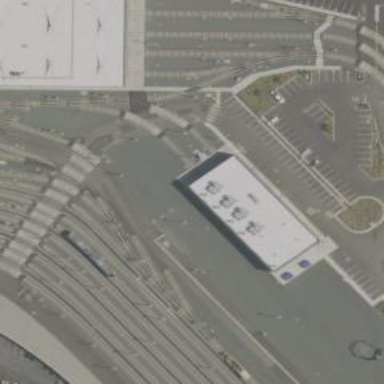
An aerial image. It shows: Light rail service yard with electrified contact line. The yard includes building passage tunnel.